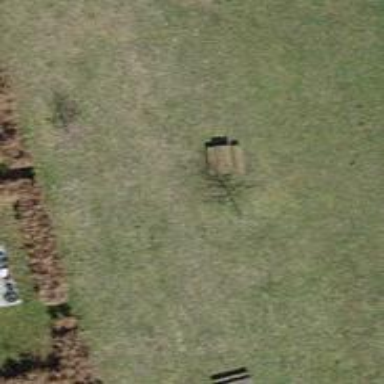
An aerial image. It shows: Picnic table located in leisure land area.